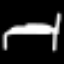
Label: bed